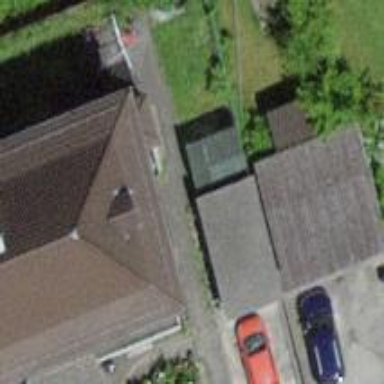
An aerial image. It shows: Garages with flat roofs.